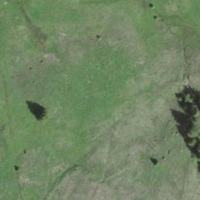
EUNIS habitat code: 25
Species observed at this site:
Parnassia palustris